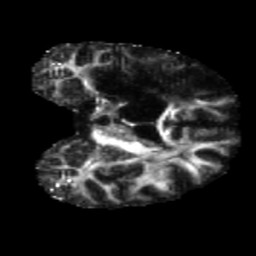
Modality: FA
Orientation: coronal
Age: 60
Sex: male
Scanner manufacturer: siemens
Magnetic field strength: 3 T
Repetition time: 5.47 s
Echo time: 0.0854 s